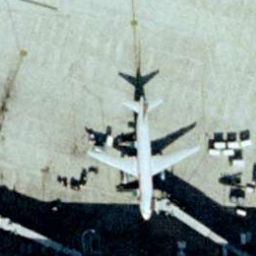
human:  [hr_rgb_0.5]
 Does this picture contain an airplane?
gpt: yes

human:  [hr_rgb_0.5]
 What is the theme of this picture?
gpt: airport

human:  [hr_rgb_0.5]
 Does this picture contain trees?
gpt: no

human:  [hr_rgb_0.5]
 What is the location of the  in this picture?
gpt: center